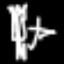
Label: fork